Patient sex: F
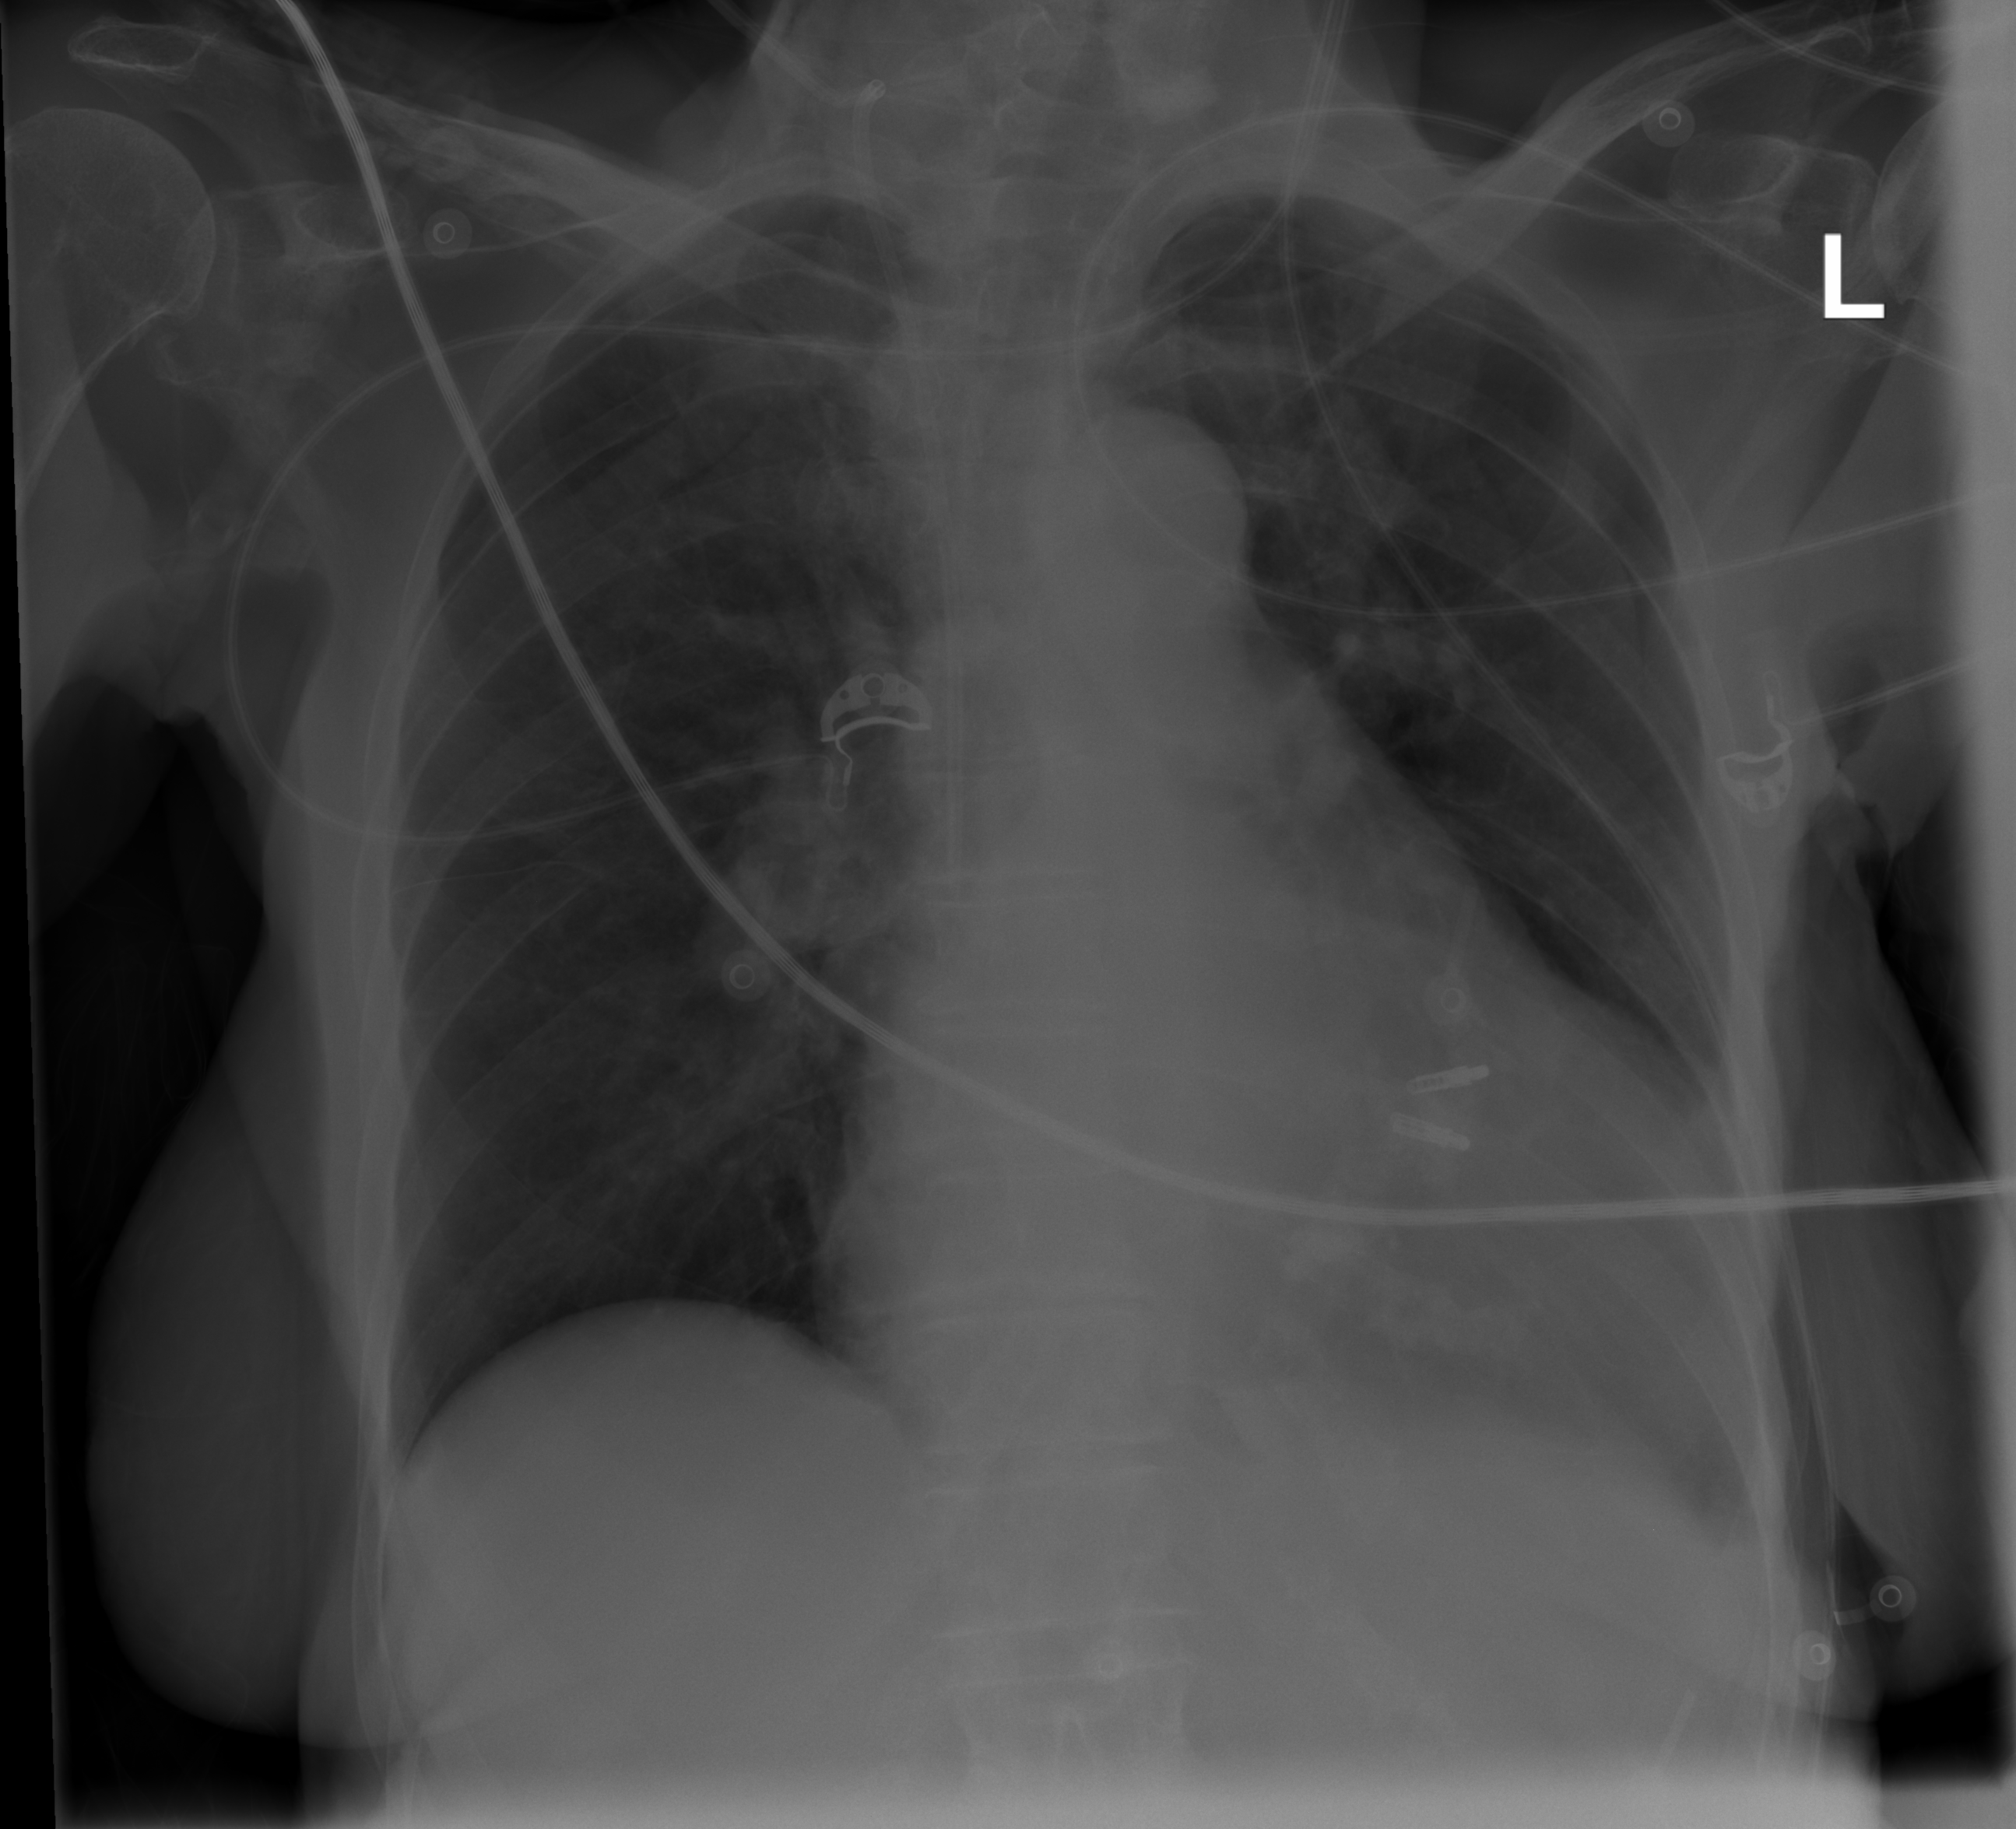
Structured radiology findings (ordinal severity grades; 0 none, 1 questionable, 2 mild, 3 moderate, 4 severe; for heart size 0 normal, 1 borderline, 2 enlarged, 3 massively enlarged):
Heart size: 2
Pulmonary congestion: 0
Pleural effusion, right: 0
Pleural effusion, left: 2
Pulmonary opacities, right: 0
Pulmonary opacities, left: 0
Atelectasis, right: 0
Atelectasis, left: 0